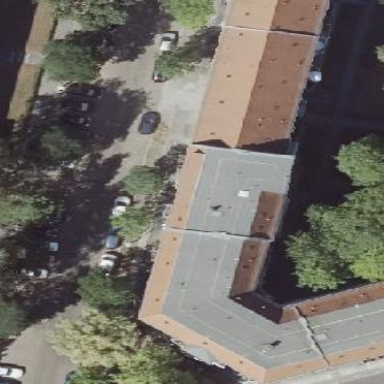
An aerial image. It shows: Unique apartment building with double saltbox roof shape.